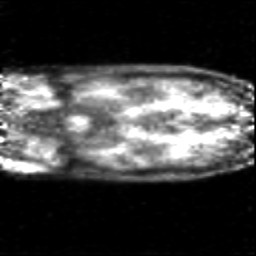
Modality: PET
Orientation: coronal
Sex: female
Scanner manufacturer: siemens